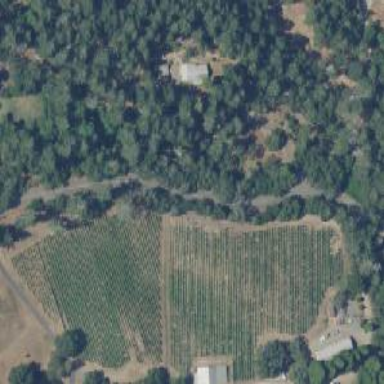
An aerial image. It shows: Vineyard with grape crops.